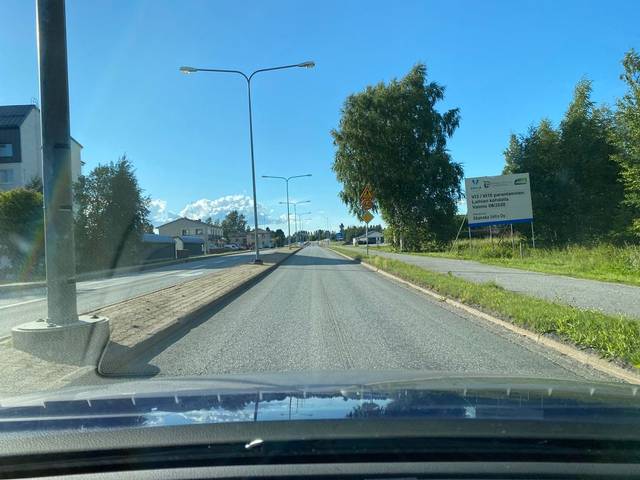
Region: Finland
Coordinates: 62.98, 22.009